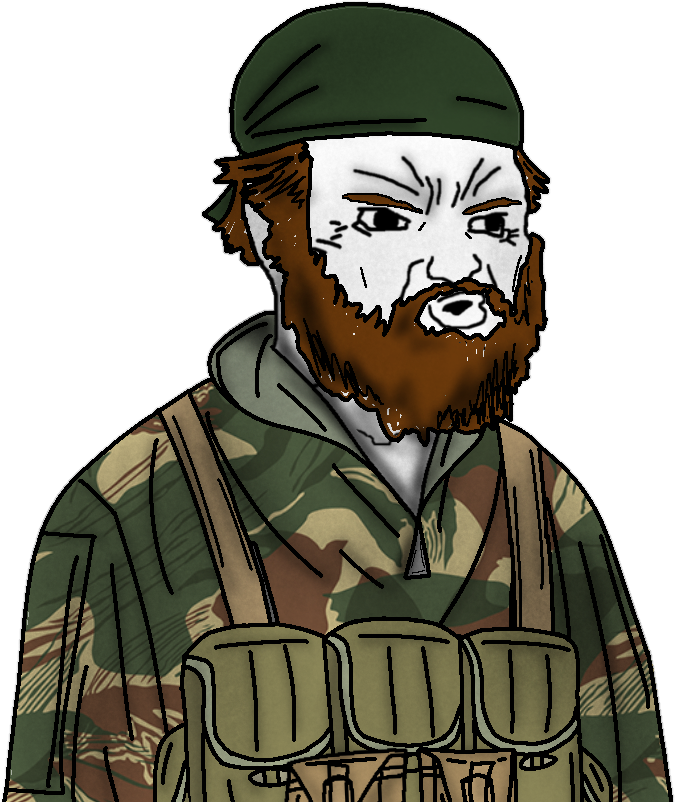
Label: 5_Hooker